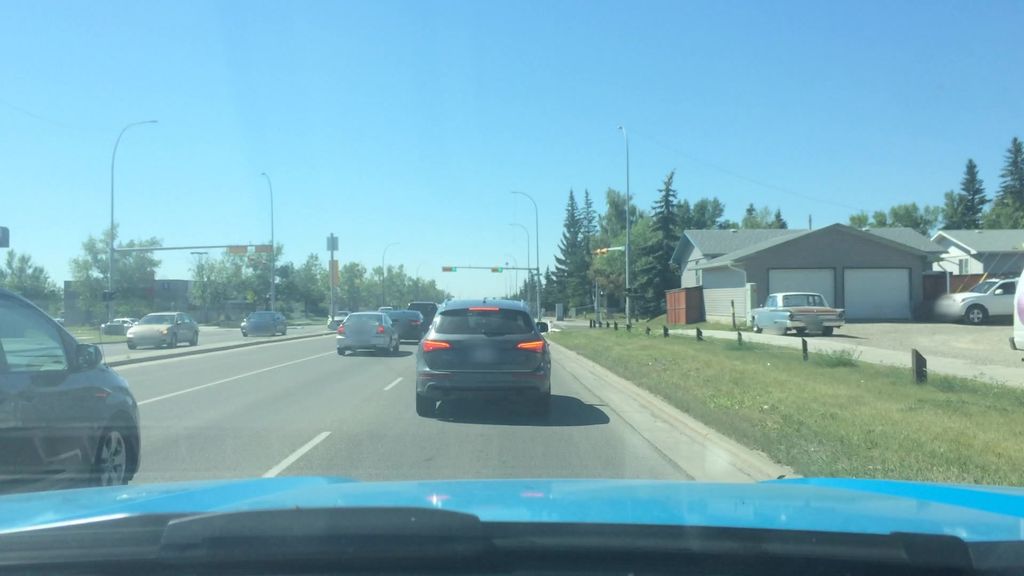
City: calgary